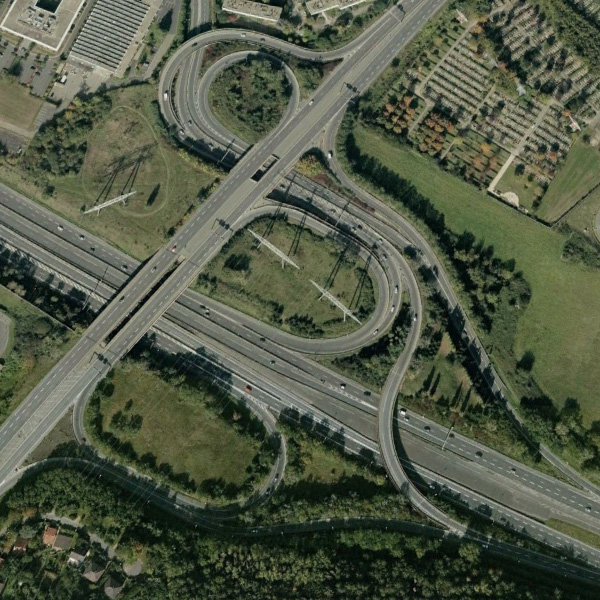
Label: Viaduct